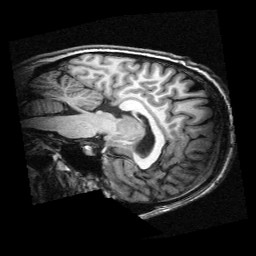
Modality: T1w
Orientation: sagittal
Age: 28
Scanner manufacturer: siemens
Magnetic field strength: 3 T
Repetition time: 2.3 s
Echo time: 0.00336 s